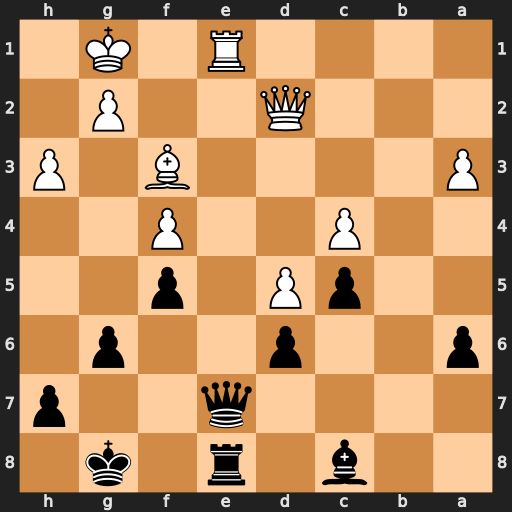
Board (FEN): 2b1r1k1/4q2p/p2p2p1/2pP1p2/2P2P2/P4B1P/3Q2P1/4R1K1
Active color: b
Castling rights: -
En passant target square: -
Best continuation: Qxe1+ Qxe1 Rxe1+